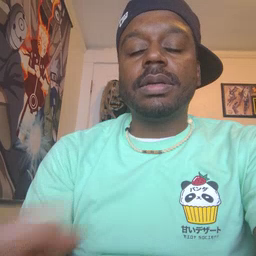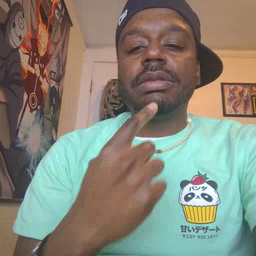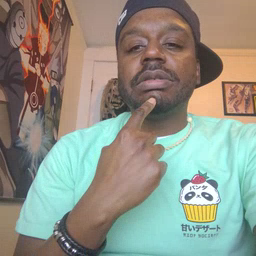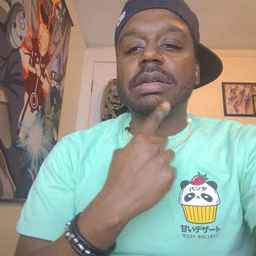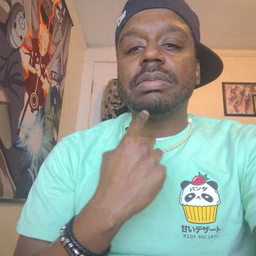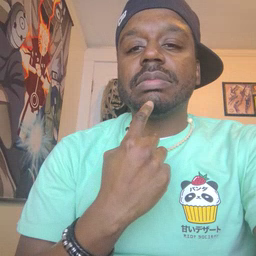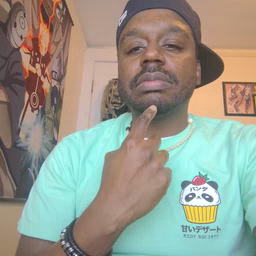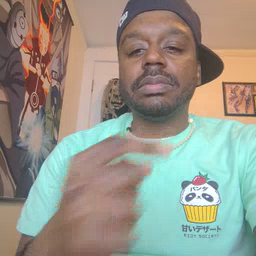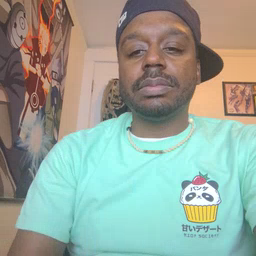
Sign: chin